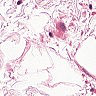
Metastatic tissue present: no